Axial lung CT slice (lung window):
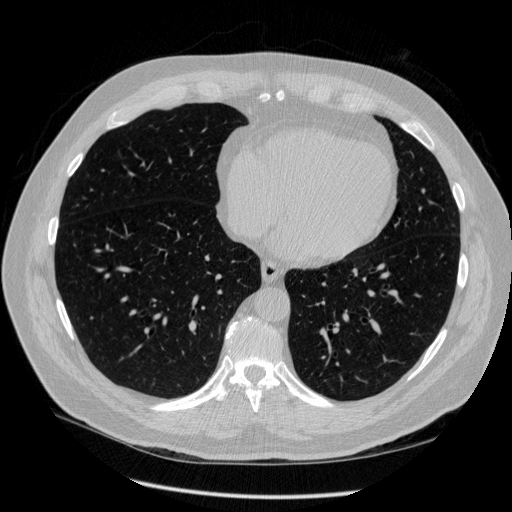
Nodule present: no